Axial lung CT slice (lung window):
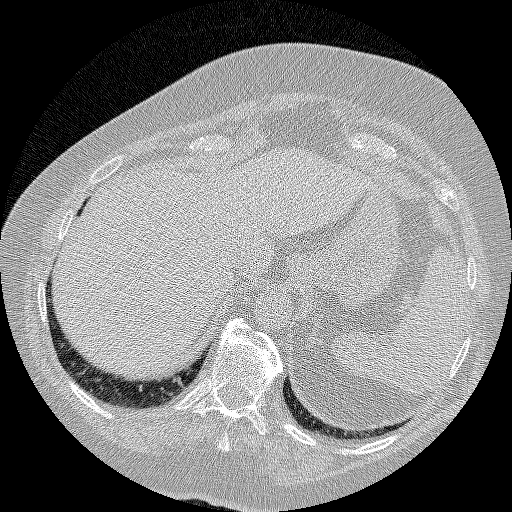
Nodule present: no